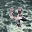
Label: 4